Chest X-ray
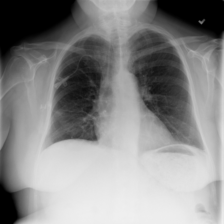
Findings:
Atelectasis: negative
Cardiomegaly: negative
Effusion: negative
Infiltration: negative
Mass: negative
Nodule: negative
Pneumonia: negative
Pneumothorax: negative
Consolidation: negative
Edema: negative
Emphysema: negative
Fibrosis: negative
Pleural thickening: negative
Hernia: negative